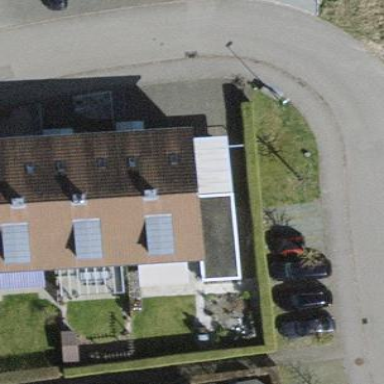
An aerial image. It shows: Terrace building.